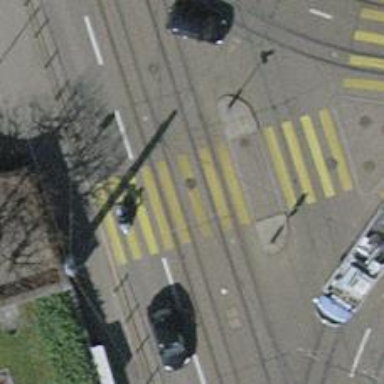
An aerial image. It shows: Uncontrolled zebra crossing with marked island on the road.